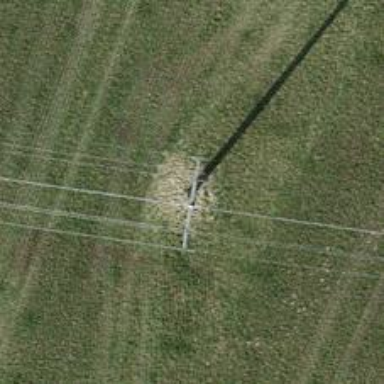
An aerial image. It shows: Concrete power pole.